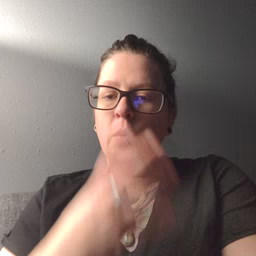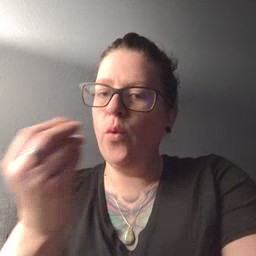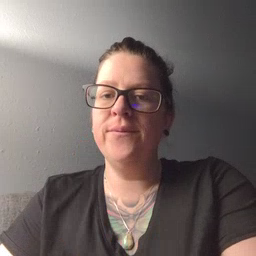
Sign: wolf